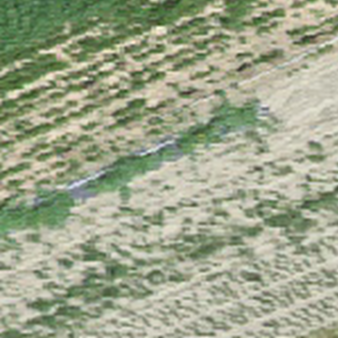
Label: other